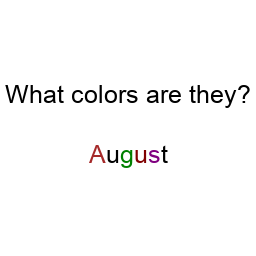
Color: brown, black, green, maroon, purple, black
Background color: white
Question text color: black